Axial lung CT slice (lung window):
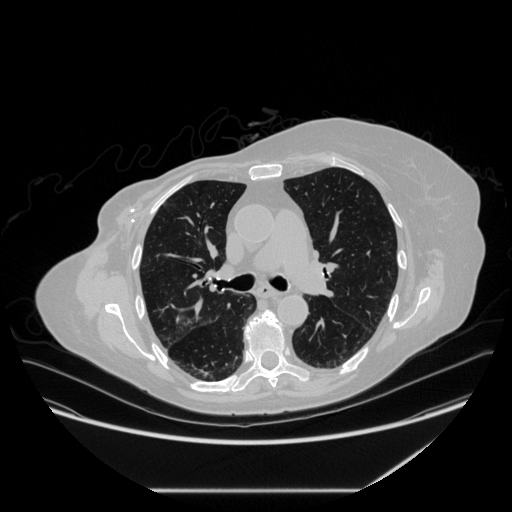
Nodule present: no